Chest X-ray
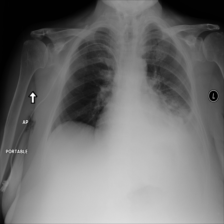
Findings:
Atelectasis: positive
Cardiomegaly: negative
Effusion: positive
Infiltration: negative
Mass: positive
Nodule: negative
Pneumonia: negative
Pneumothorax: negative
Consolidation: positive
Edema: negative
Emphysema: negative
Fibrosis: negative
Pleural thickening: negative
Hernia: negative